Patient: sex F, age 72
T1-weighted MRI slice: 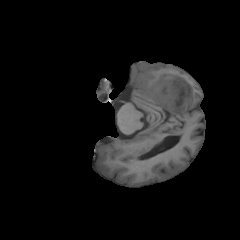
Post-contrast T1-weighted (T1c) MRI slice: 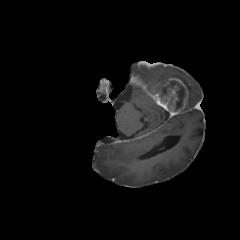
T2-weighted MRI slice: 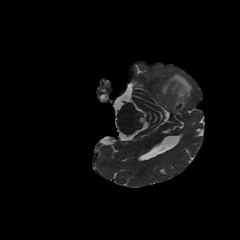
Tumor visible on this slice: yes
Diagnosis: Glioblastoma, IDH-wildtype
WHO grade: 4